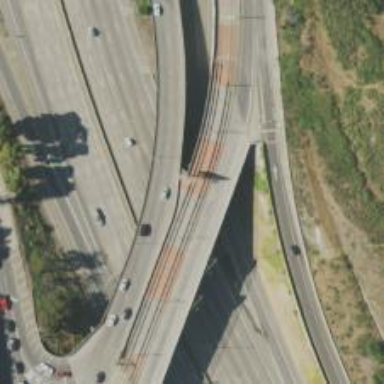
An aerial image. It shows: Bridge for light rail electrified with contact line.